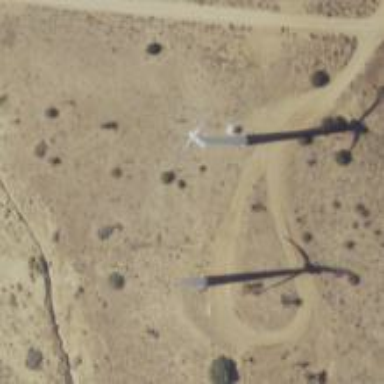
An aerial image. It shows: Wind power generator utilizing wind turbines.